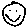
Label: smiley face